Current action and preconditions to check: trajectory_clear

Your task: For each precondition in the list above, predict whether it will hold at this action.

Consider the current scene as observed from the mobile robot's camera, and analyze the predicted future states of all dynamic agents (e.g., people, animals, vehicles, or any moving entities) within the NEXT SECOND.

IMPORTANT: Only answer "very likely" if you are absolutely certain—based on strong, clear evidence—that a dynamic agent will violate the precondition in the predicted future state. Do NOT answer "very likely" for unlikely, ambiguous, or low-probability risks.

Ask yourself for each precondition: Is there a high probability, with clear and convincing evidence, that the predicted future states of any dynamic agent will interfere with the predicted future state of the currently executing action within the NEXT SECOND, causing that precondition to fail?

Assess the risk level based on these predictions. Use "likely" or "very likely" if motions create a clear risk of interference.

Use "neutral" or "improbable" if agents are nearby but their predicted paths are clearly diverging or non-conflicting.

Failure Risk Categories: "very improbable", "improbable", "neutral", "likely", "very likely"

Answer Format: Output ONLY the probability_of_failure value from these categories: "very improbable", "improbable", "neutral", "likely", "very likely"

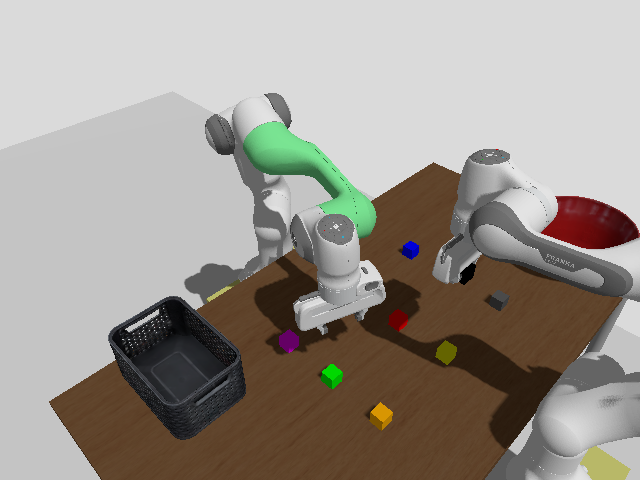

Answer: improbable